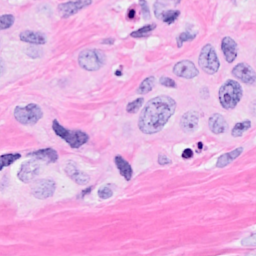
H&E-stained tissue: Breast